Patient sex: M
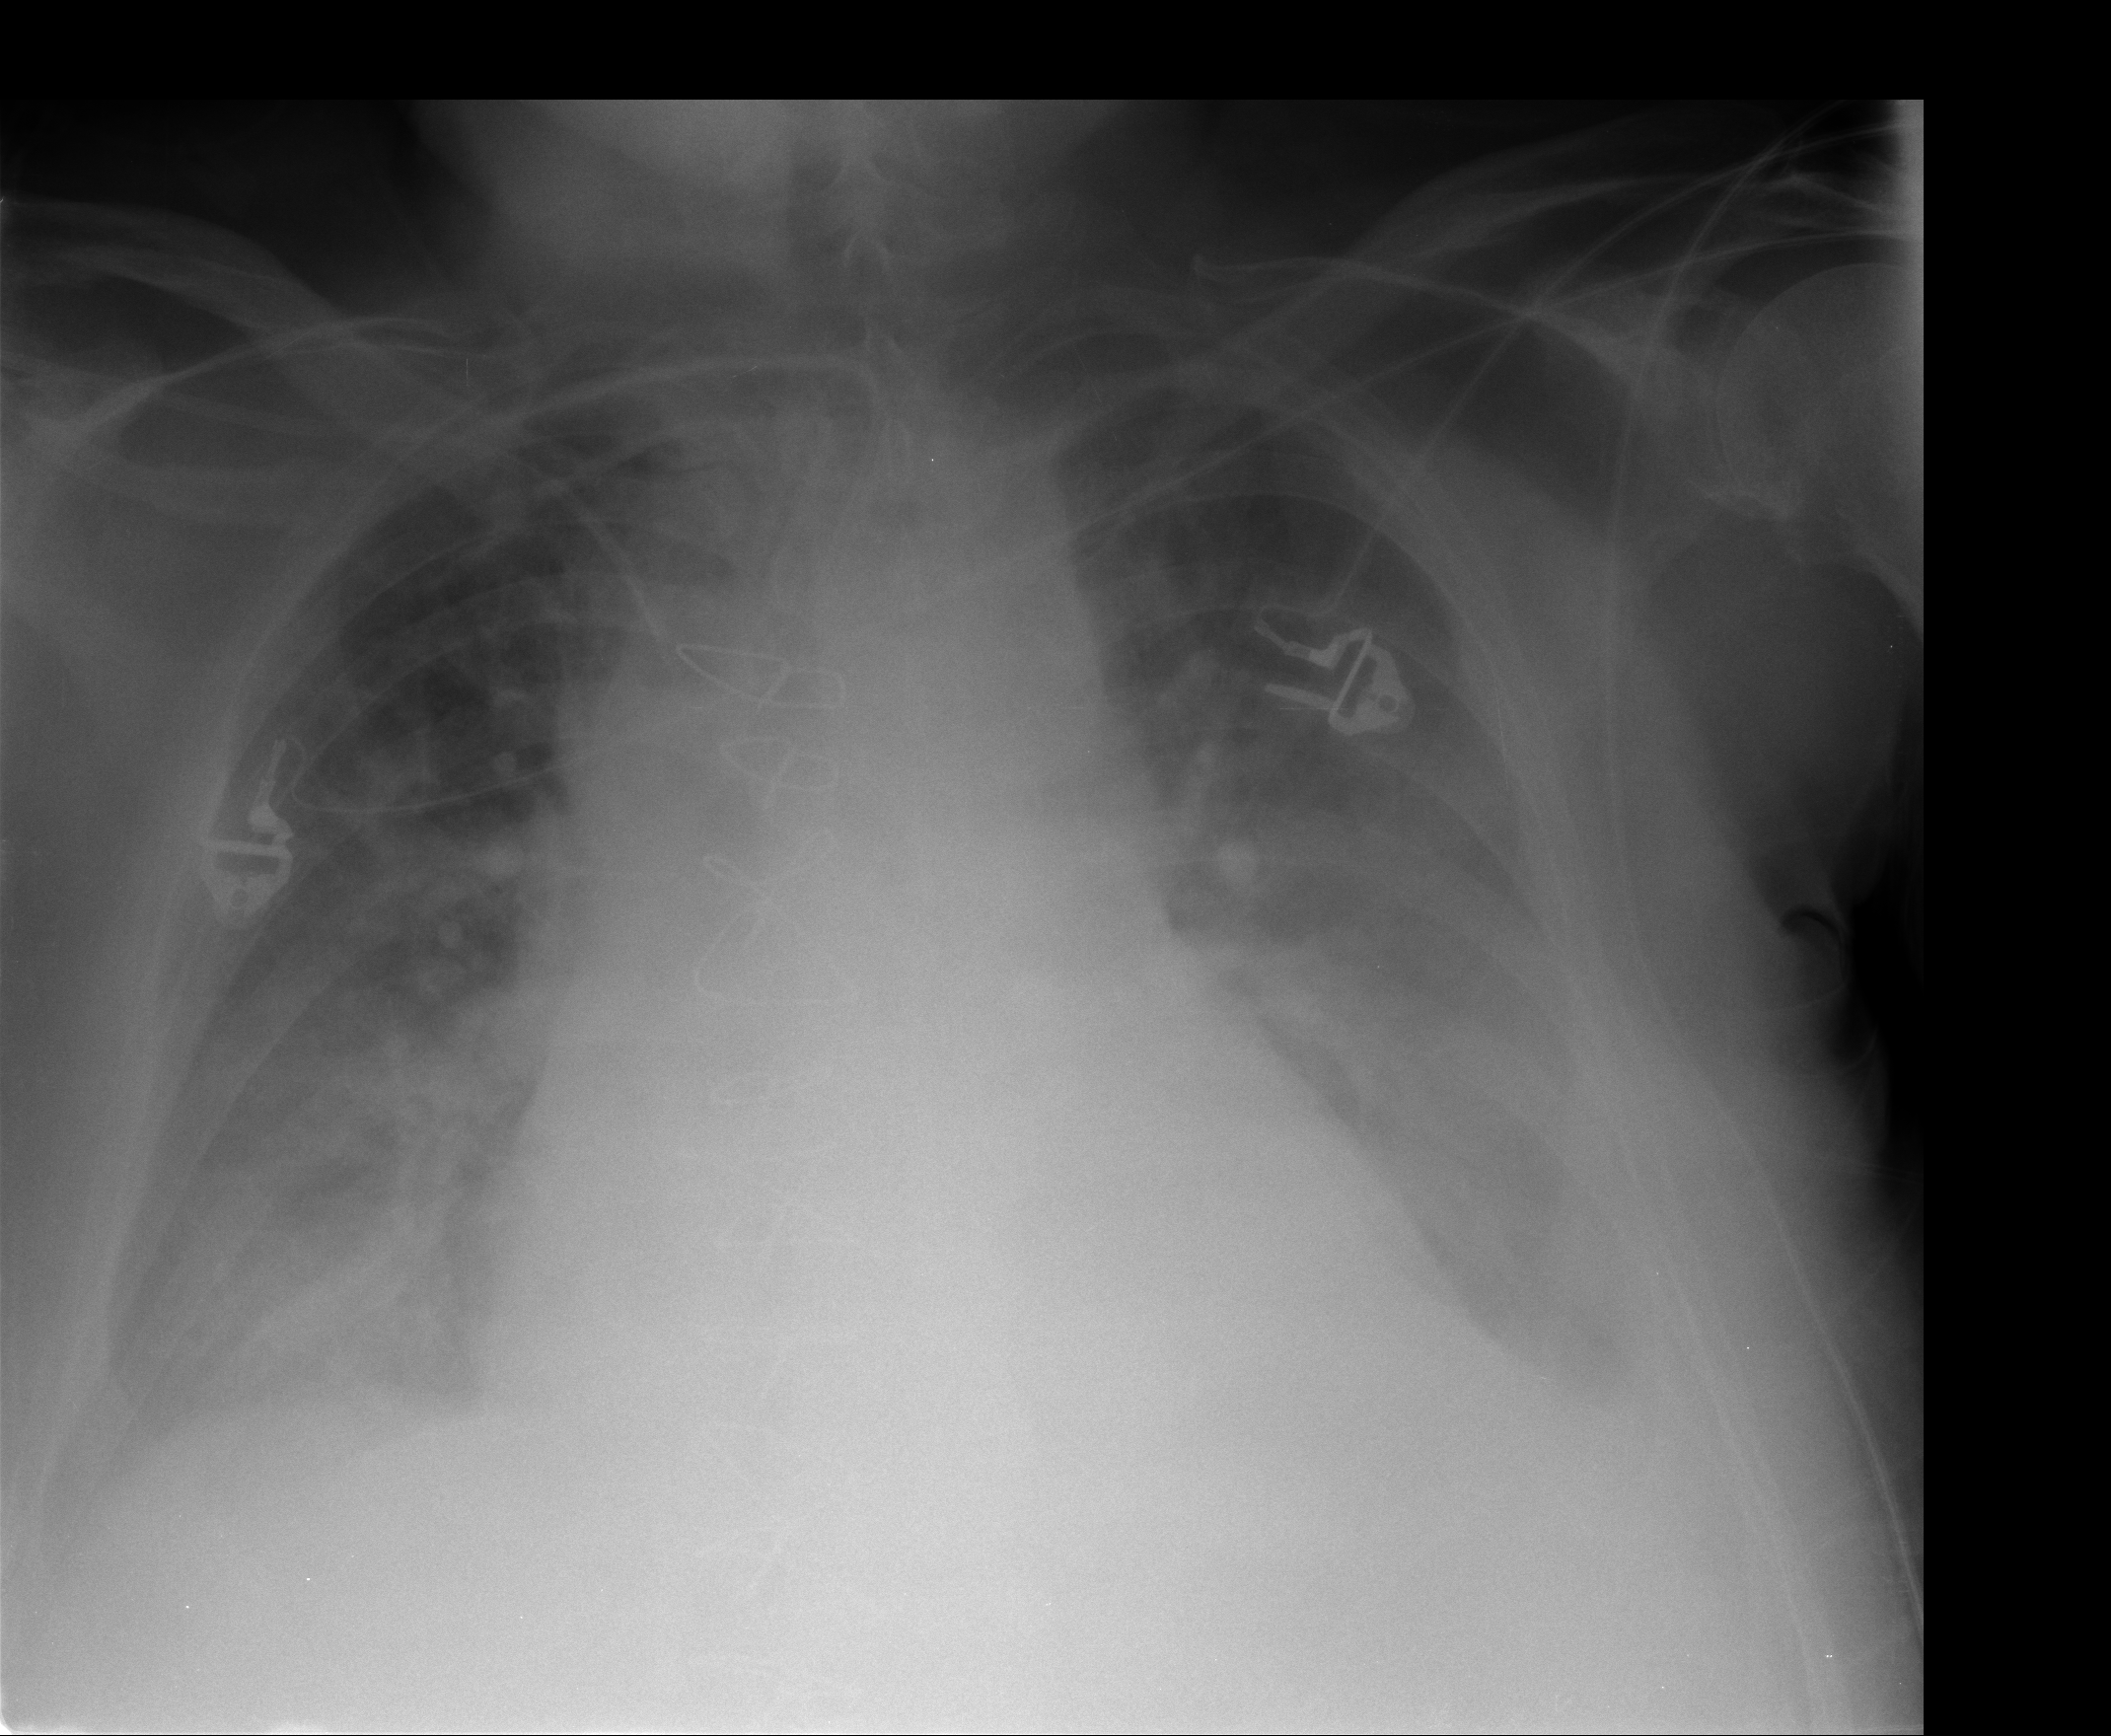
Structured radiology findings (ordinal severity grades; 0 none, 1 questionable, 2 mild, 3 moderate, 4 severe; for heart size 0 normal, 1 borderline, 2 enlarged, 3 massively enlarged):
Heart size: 2
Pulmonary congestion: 2
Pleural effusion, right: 2
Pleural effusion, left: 2
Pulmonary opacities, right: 1
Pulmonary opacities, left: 1
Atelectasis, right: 2
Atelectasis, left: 2